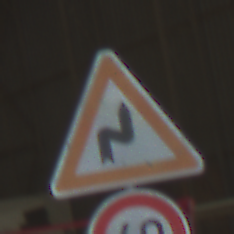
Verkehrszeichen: DoppelkurveRechts
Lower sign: Geschwindigkeit60
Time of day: Midday
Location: Indoor (Urban)
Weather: NotSpecified
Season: NotSpecified
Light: Natural